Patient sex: F
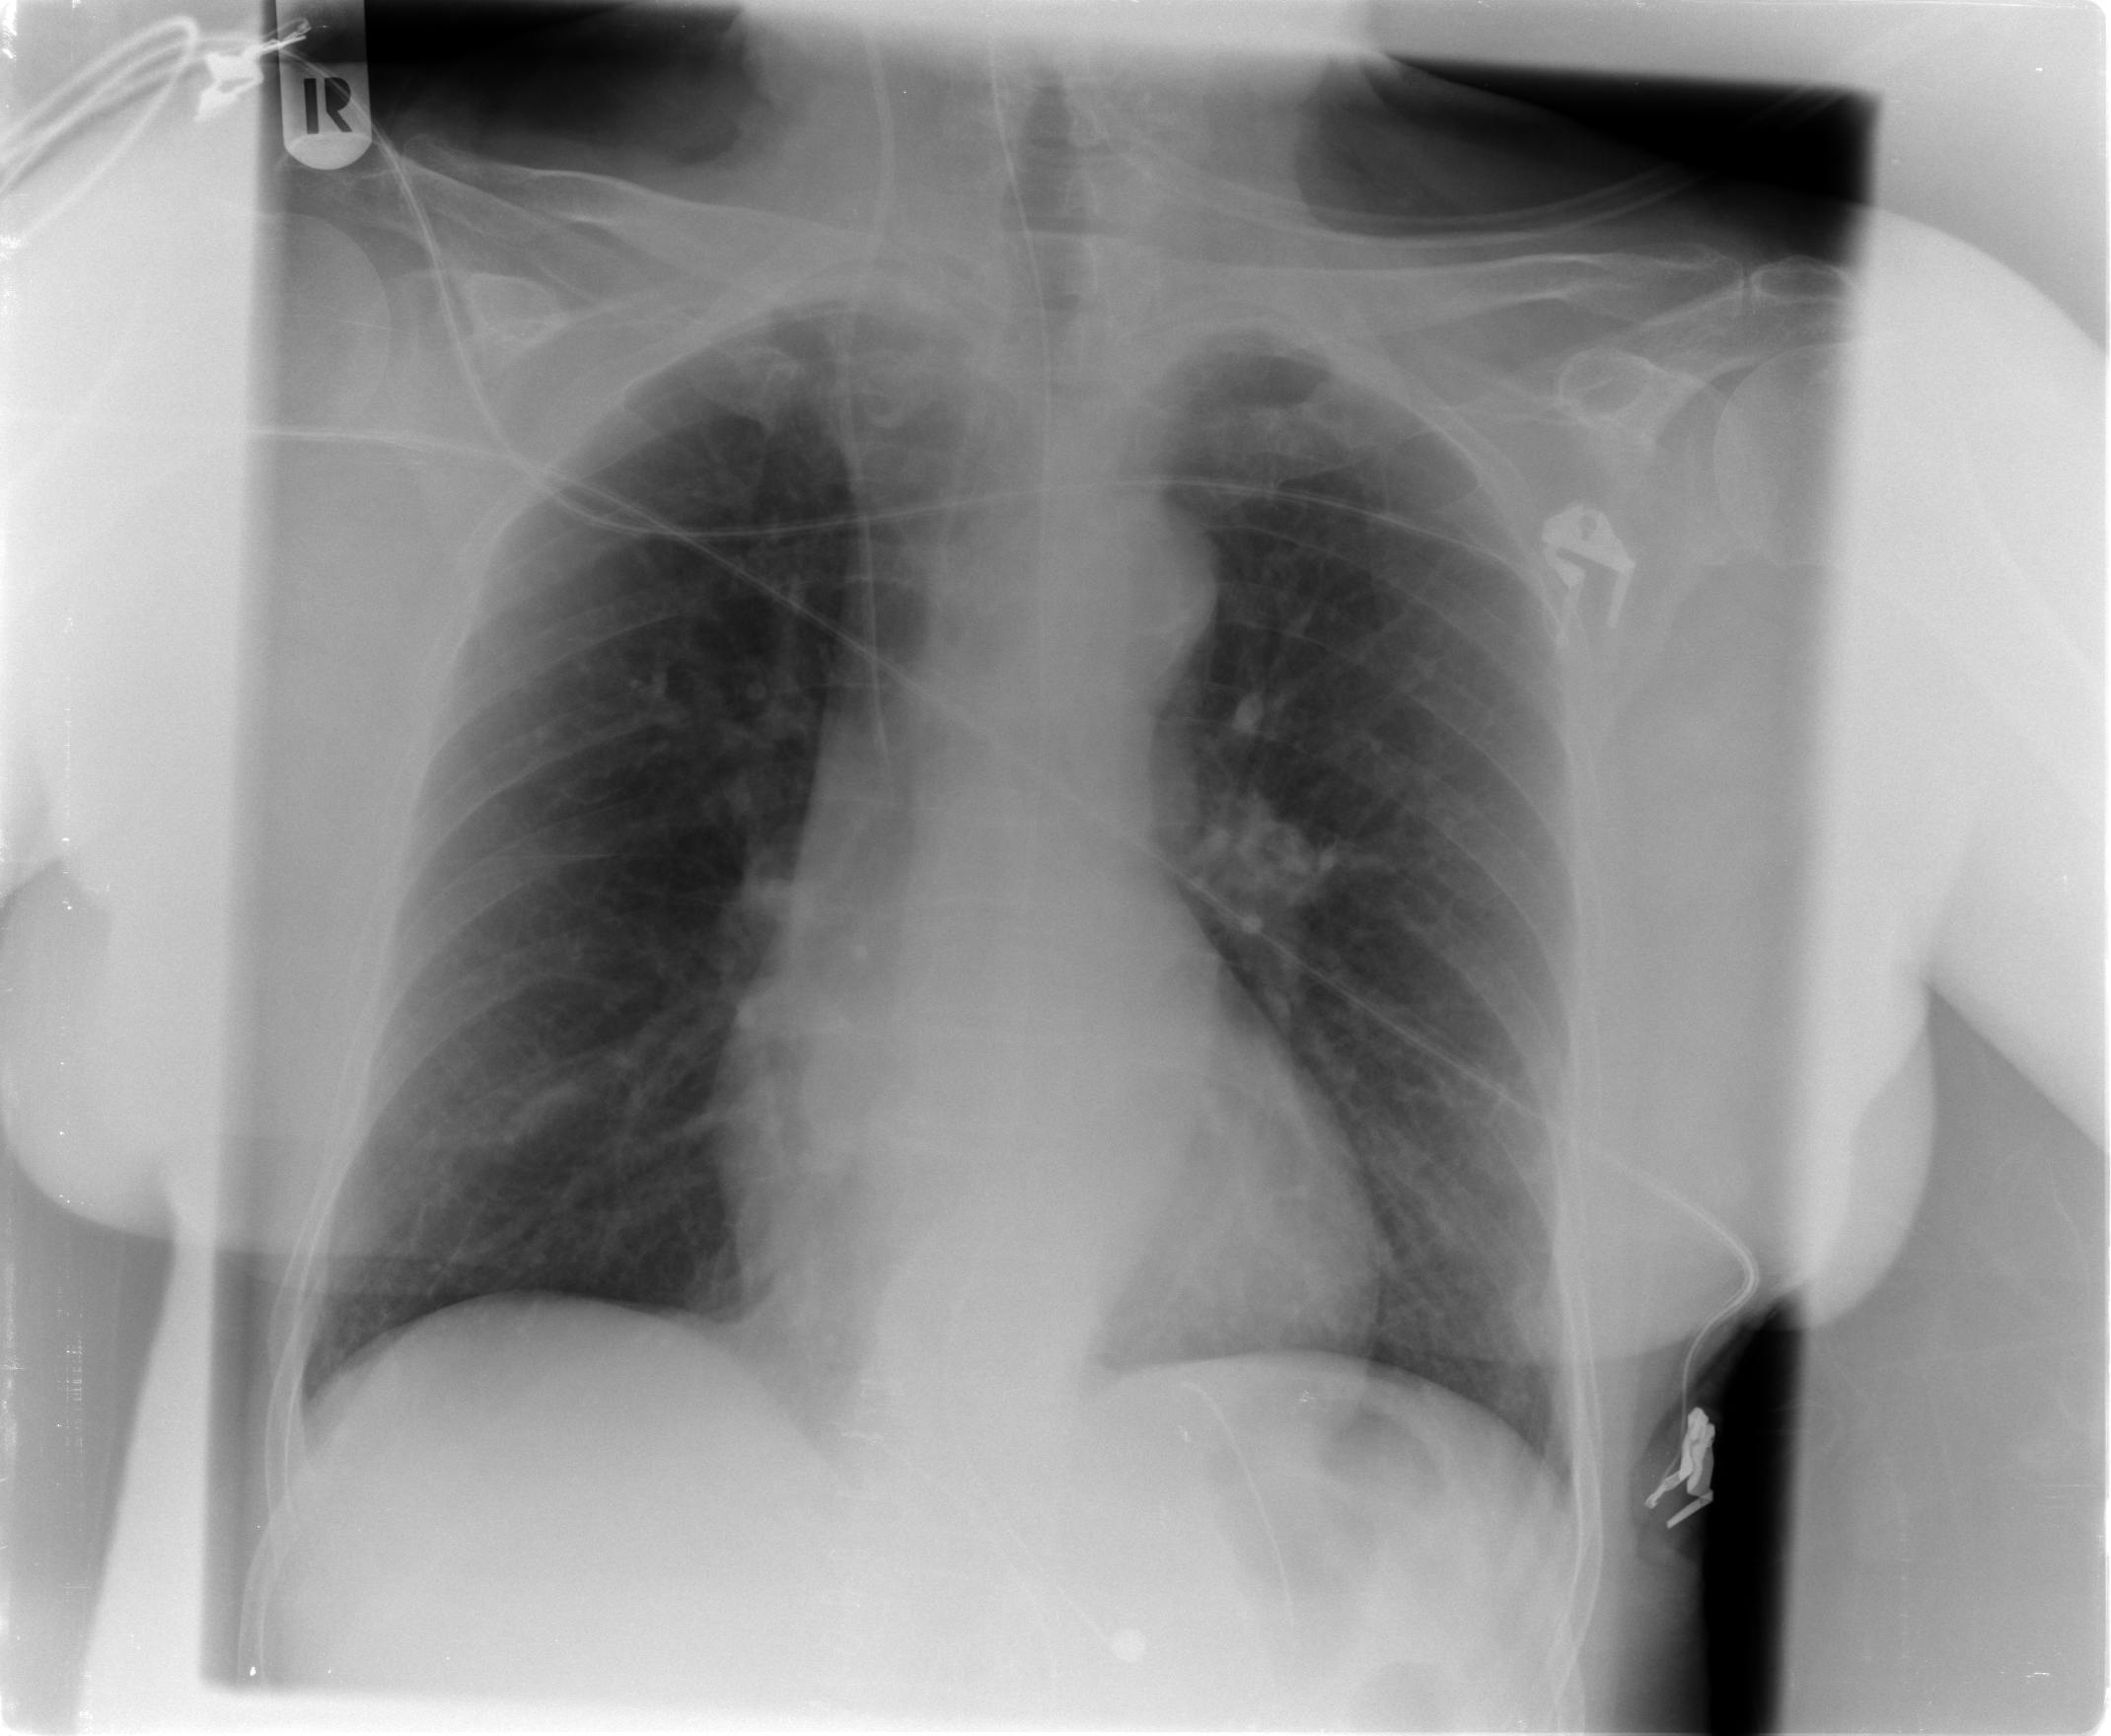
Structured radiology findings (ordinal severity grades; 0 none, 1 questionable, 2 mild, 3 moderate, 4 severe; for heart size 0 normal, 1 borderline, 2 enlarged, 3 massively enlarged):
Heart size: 0
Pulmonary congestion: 0
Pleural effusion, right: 0
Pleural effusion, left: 0
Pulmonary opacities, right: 0
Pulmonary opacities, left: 0
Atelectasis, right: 1
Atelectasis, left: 1